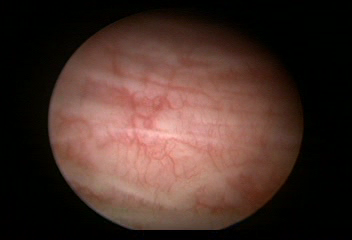
Modality: WLC
Class: Normal mucosa
Bladder cancer association: No